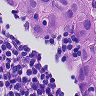
Metastatic tissue present: yes